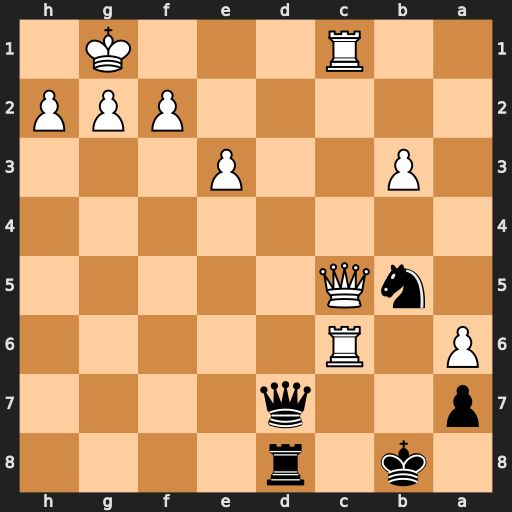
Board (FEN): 1k1r4/p2q4/P1R5/1nQ5/8/1P2P3/5PPP/2R3K1
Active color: b
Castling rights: -
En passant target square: -
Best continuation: Qd1+ Rxd1 Rxd1#